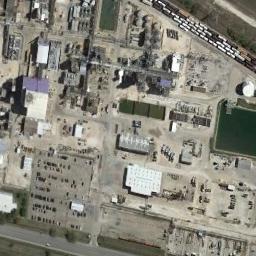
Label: industrial_area